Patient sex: F
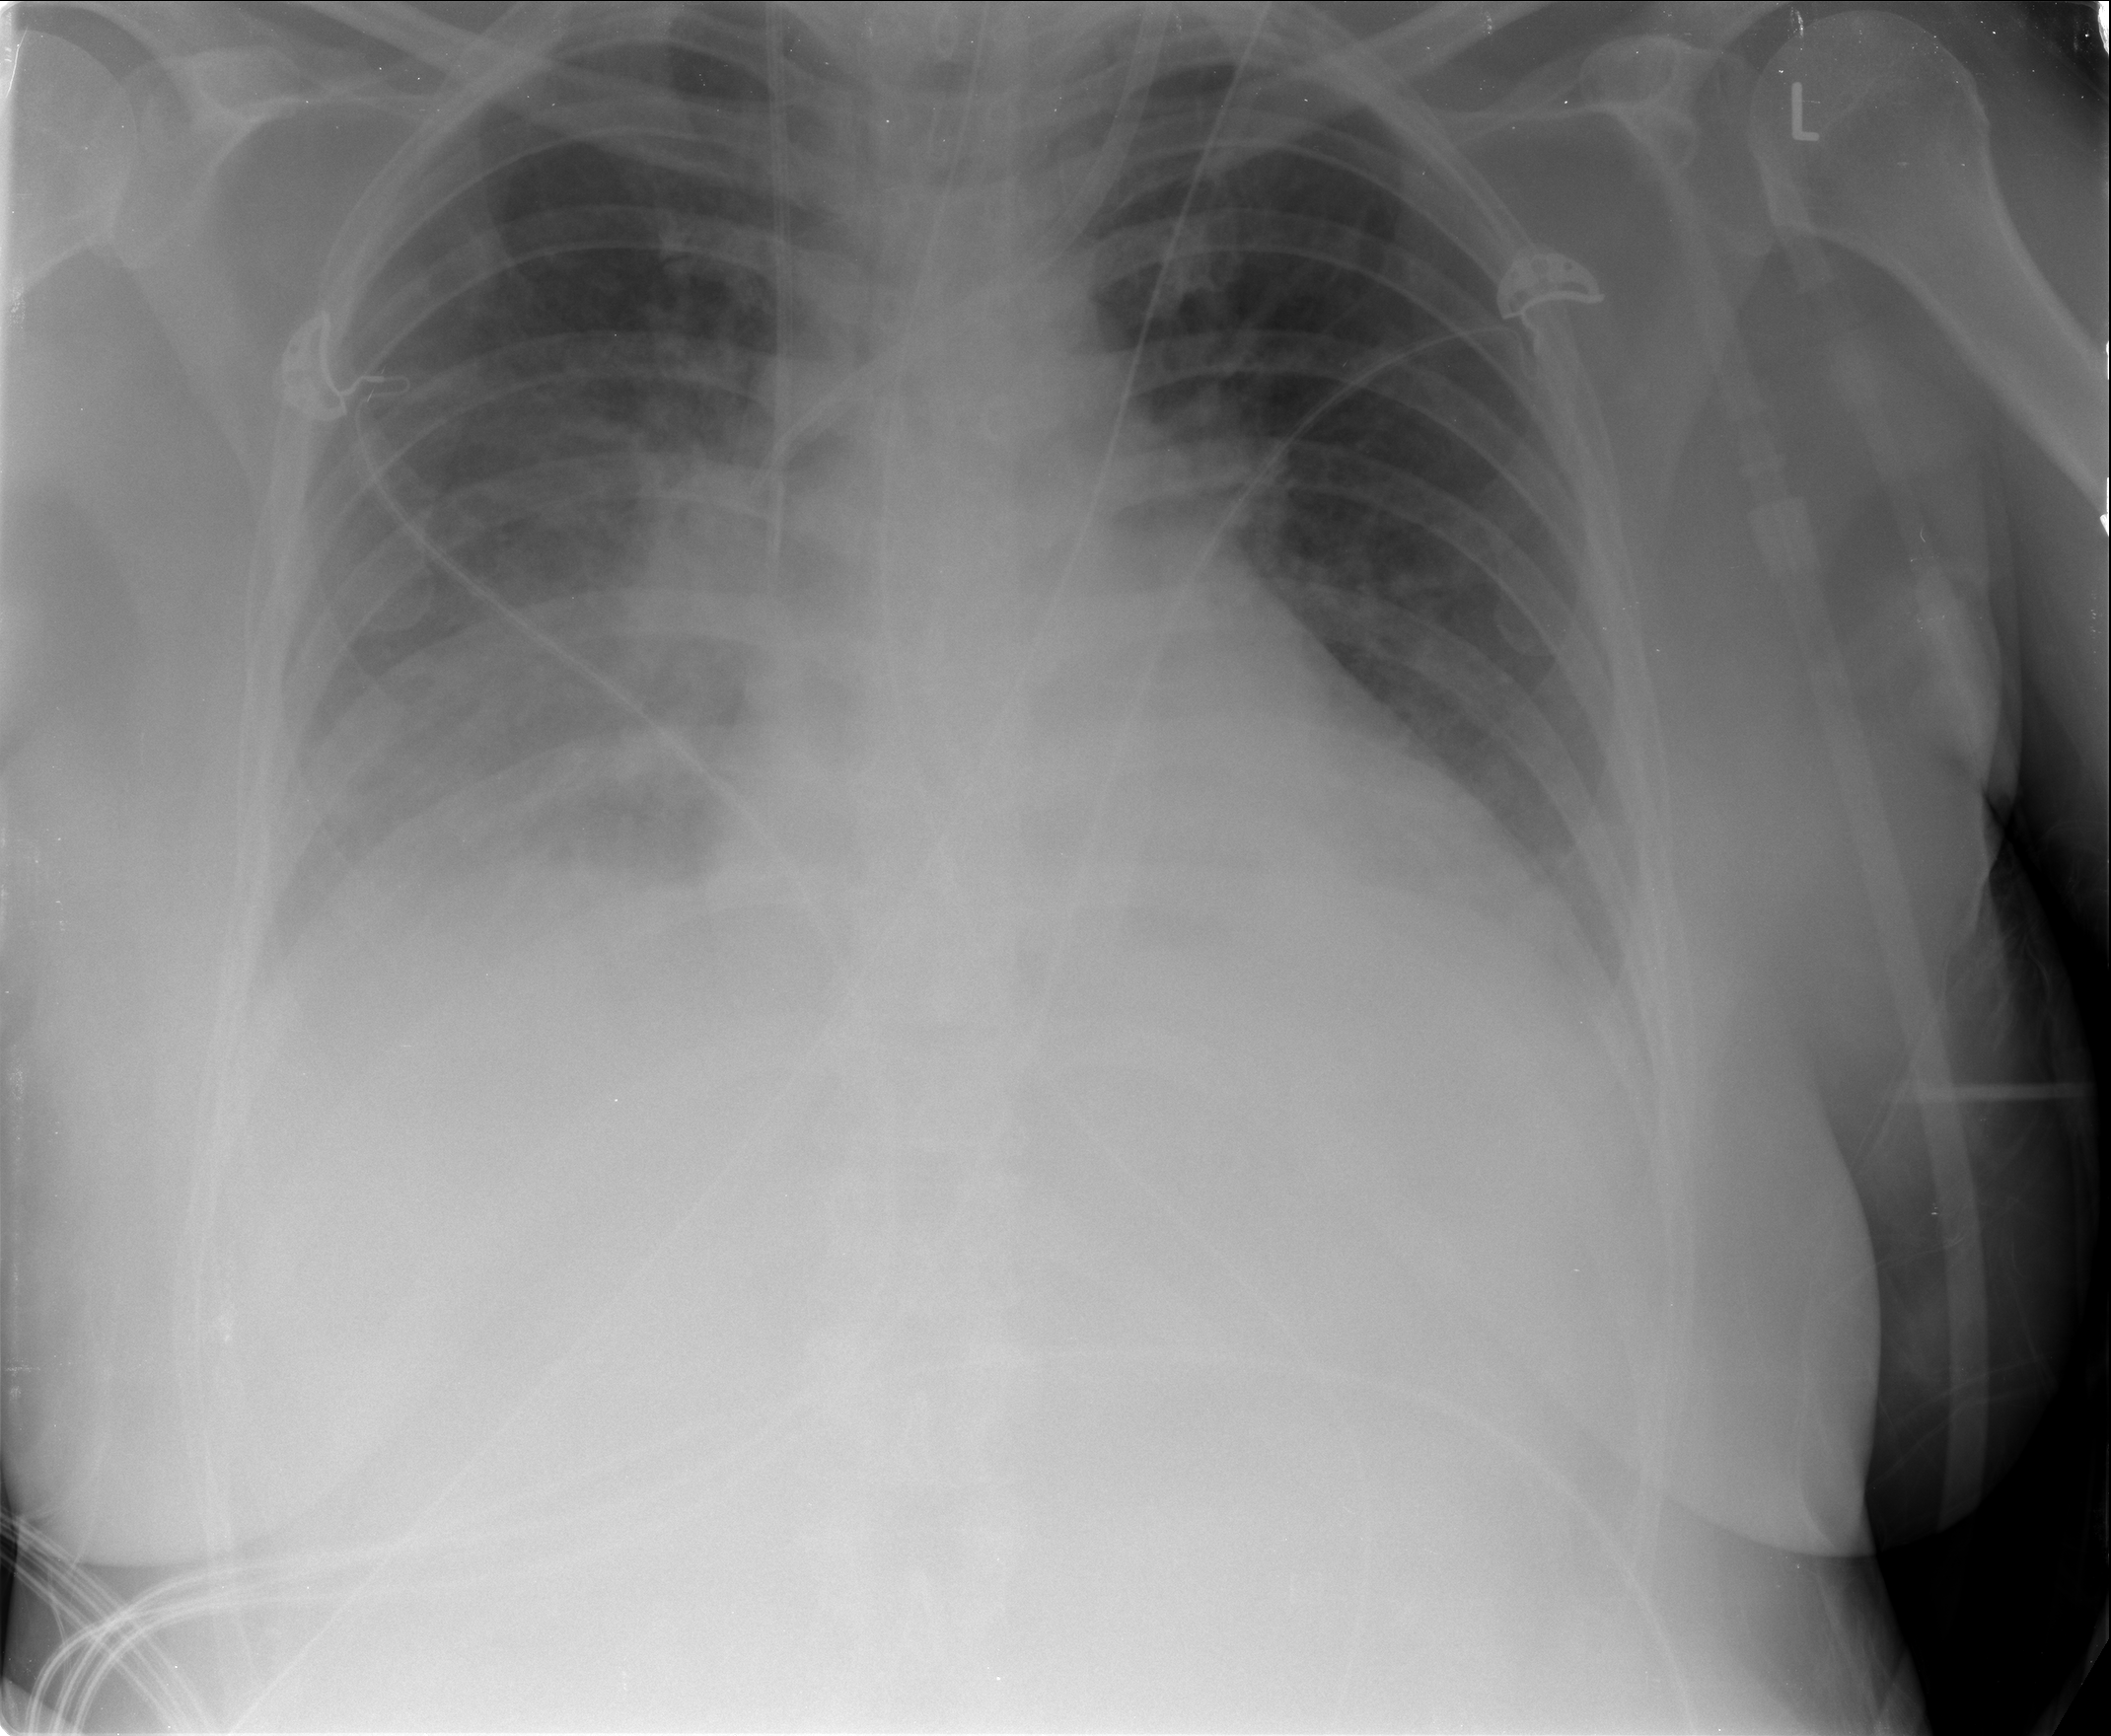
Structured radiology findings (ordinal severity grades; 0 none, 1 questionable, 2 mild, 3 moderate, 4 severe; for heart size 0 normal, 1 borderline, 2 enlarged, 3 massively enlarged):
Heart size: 2
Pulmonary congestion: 3
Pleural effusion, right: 2
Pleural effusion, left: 1
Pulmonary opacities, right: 2
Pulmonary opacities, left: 2
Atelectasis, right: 2
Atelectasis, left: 2